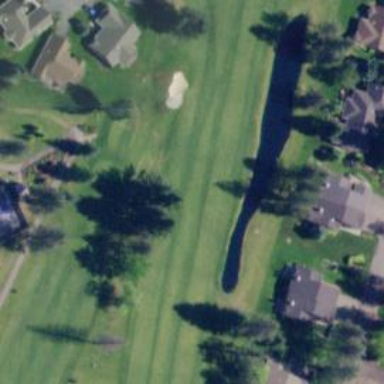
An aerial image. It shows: View of golf hole.